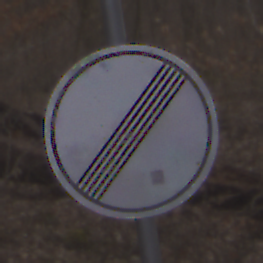
Verkehrszeichen: EndeSaemtlicherBegrenzungen
Umgebung: Outdoor, Nature
Tageszeit: MorningAfternoon
Wetter: Overcast
Licht: Natural
Jahreszeit: Autumn
Kontrast: LowContrast